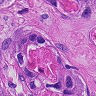
Metastatic tissue present: yes